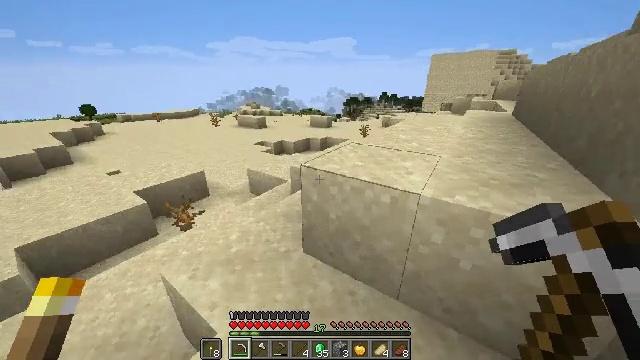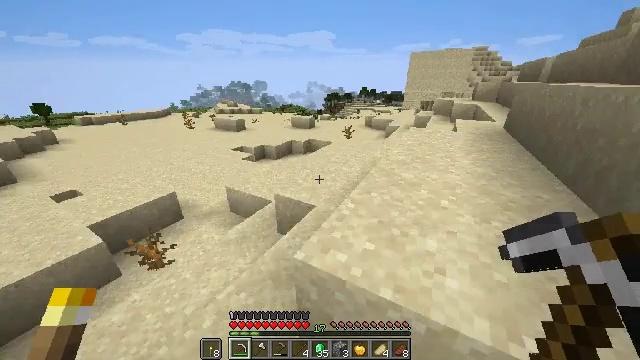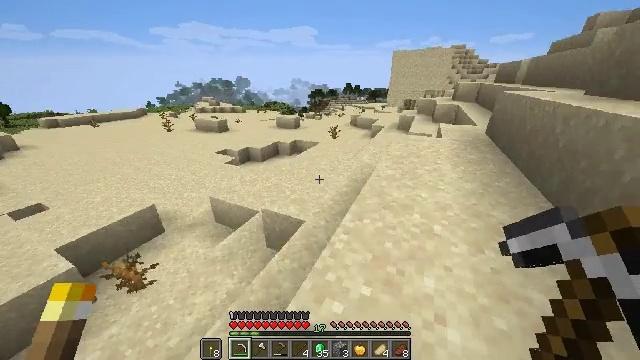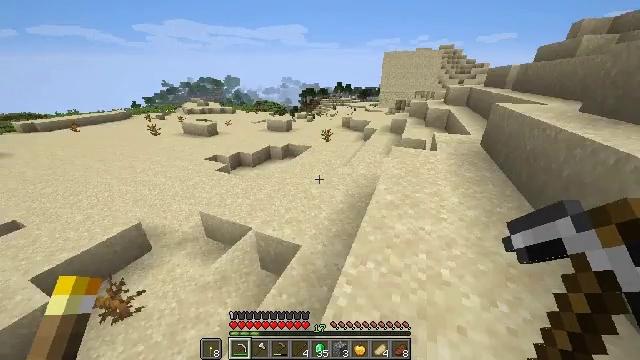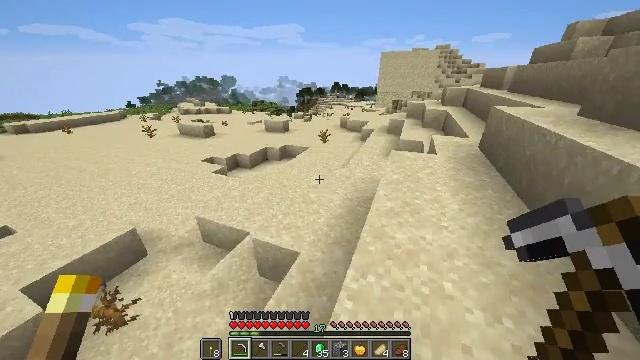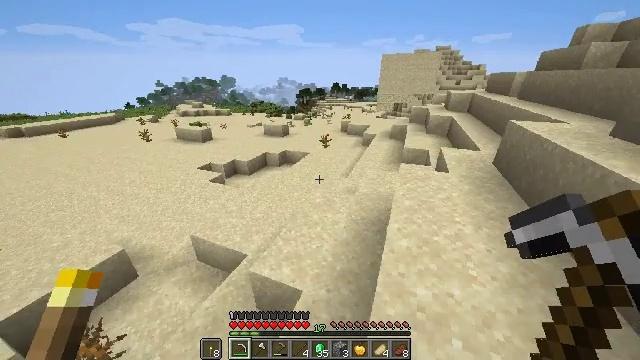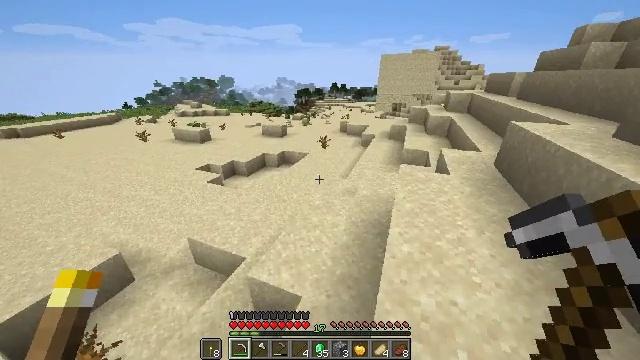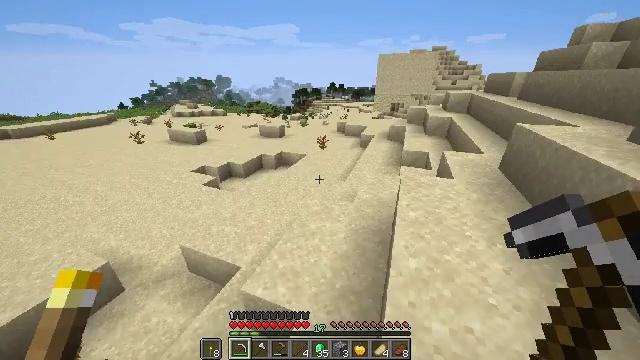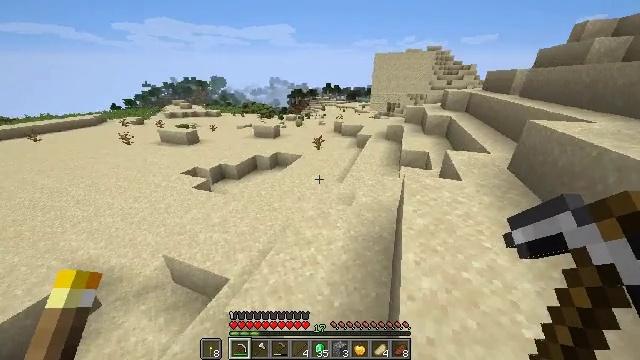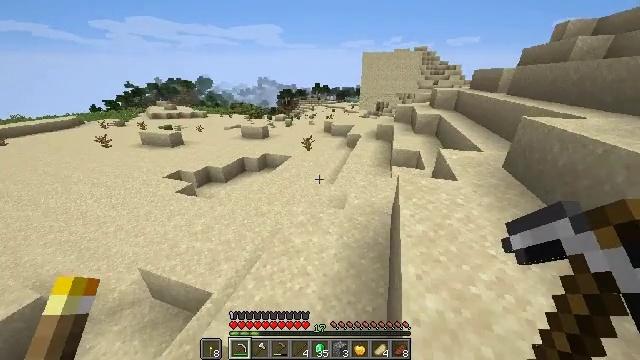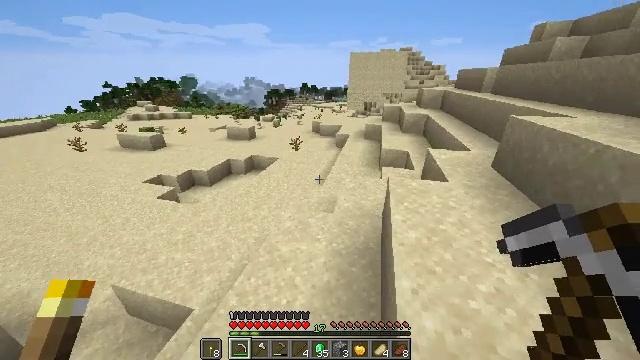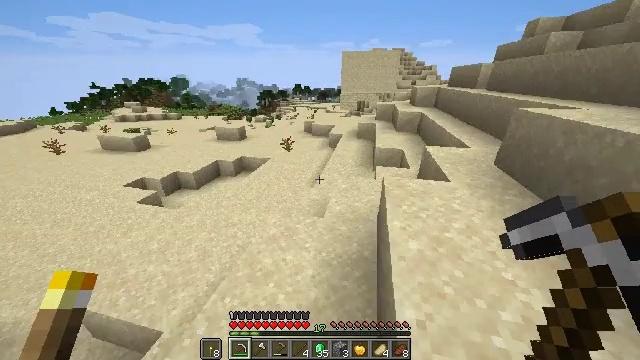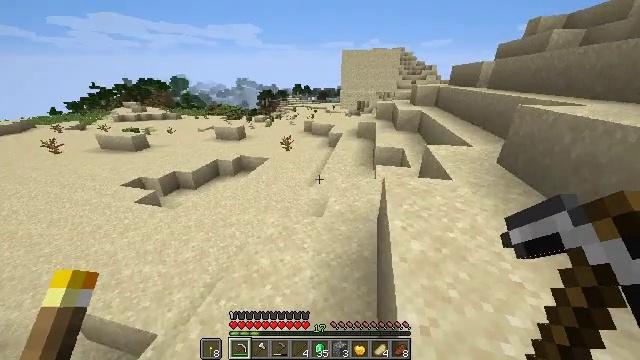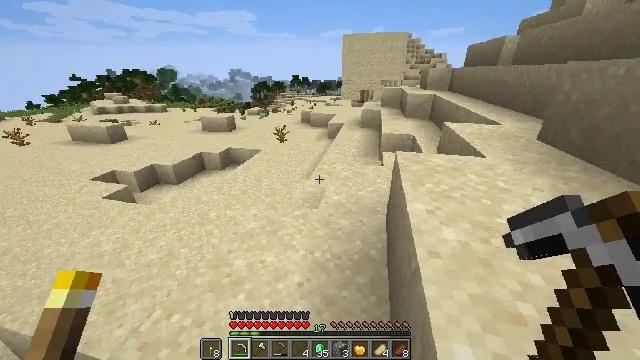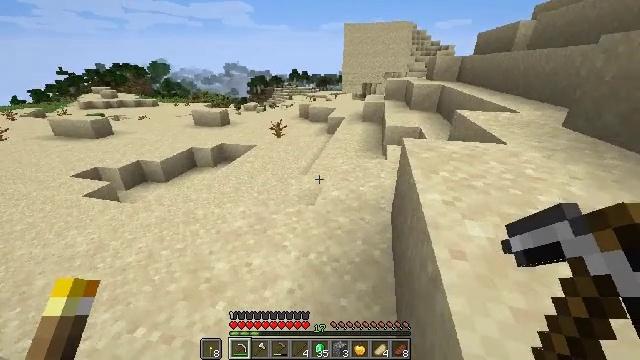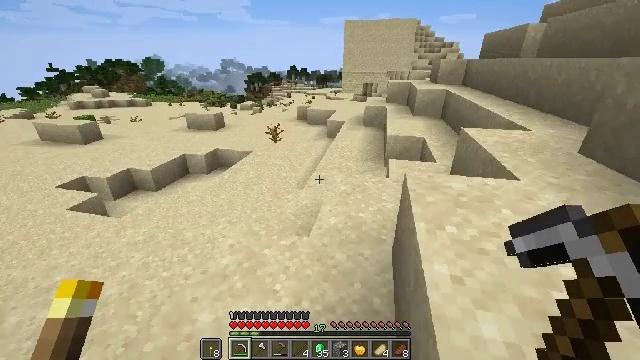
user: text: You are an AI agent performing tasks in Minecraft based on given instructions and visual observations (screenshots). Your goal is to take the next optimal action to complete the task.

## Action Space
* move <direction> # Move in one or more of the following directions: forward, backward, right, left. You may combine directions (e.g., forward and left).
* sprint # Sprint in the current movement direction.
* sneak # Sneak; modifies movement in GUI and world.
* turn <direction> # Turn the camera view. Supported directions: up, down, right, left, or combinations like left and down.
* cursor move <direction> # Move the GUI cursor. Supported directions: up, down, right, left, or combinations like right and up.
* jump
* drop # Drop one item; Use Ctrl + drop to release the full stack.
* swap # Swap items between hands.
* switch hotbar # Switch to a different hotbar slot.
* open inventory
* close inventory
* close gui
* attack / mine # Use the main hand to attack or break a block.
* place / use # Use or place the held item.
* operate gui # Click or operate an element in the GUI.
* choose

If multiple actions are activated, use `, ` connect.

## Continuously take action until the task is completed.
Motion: motion action
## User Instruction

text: Mine the cartography table.
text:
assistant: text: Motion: move forward, sprint, turn right and down, jump
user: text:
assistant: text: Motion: move forward, sprint, turn right, jump
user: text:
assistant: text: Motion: move forward, sprint, turn right, jump
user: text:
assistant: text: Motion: move forward, sprint, jump
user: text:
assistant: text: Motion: move forward and move right, sprint, jump
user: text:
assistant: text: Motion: move forward and move right, sprint, jump
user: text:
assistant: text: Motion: move forward and move right, sprint, jump
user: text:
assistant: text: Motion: move forward and move right, sprint, turn right, jump
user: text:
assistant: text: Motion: move forward and move right, sprint, turn right, jump
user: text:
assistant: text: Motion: move forward and move right, sprint, turn right, jump
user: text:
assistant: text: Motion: move forward and move right, sprint, turn right, jump
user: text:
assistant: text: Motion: move forward and move right, sprint, jump
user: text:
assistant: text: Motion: move forward and move right, sprint, jump
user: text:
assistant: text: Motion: move forward and move right, sprint, jump
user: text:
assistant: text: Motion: move forward and move right, sprint, jump
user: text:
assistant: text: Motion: move forward and move right, sprint, jump
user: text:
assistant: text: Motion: move forward and move right, sprint, jump
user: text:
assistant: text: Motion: move forward and move right, sprint, jump
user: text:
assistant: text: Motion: move forward and move right, sprint, jump
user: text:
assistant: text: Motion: move forward and move right, sprint, jump
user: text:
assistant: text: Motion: move forward and move right, sprint, jump
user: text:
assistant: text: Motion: move forward and move right, sprint, jump
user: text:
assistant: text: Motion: move forward and move right, sprint, jump
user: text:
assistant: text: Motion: move forward and move right, sprint, jump
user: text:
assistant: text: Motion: move forward and move right, sprint, jump
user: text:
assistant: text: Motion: move forward and move right, sprint, jump
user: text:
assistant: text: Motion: move forward and move right, sprint, jump
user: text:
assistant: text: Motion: move forward and move right, sprint, jump
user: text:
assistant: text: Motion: move forward and move right, sprint, jump
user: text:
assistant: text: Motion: move forward and move right, sprint, jump